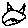
Label: cat